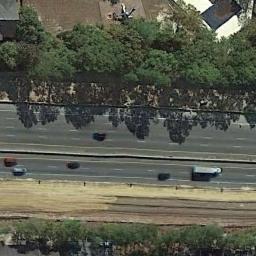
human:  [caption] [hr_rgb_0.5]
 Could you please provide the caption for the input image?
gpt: The trees cast their shadows on the highway .

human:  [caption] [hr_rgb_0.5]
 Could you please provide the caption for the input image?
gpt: There are many buildings and green plants on both sides of the freeway, And there are many cars on the freeway .

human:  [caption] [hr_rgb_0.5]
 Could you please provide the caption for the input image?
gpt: The freeway is next to the houses and some trees .

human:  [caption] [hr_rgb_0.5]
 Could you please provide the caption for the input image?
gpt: A freeway with a bend has many trees on either side of the freeway .

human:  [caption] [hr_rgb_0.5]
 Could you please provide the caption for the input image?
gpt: There are some green trees beside the freeway .